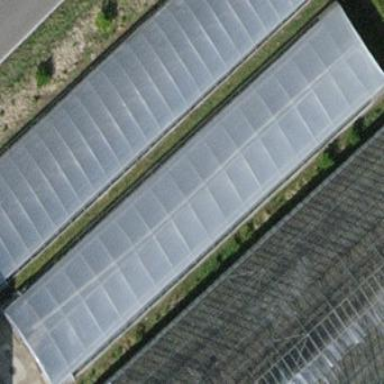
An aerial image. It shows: Greenhouse.